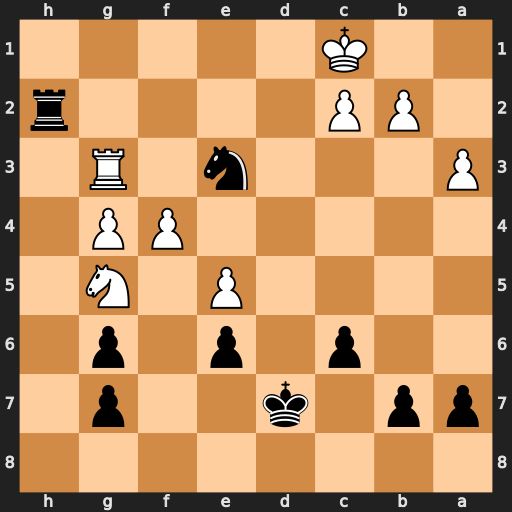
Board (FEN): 8/pp1k2p1/2p1p1p1/4P1N1/5PP1/P3n1R1/1PP4r/2K5
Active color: b
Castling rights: -
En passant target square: -
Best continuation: Rh1+ Kd2 Nf1+ Ke2 Nxg3+